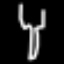
Label: fork